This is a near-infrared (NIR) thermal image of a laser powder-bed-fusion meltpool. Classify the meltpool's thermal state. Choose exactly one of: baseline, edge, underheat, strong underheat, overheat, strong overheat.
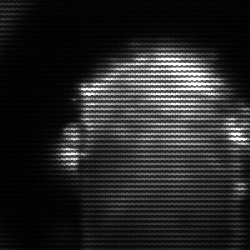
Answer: baseline